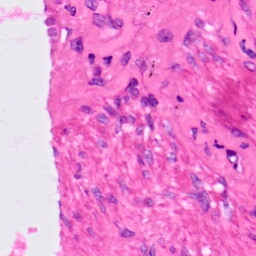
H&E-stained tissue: Lung